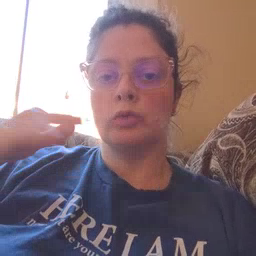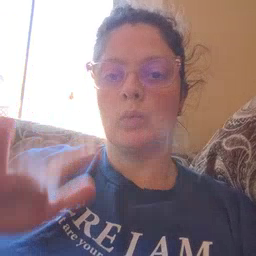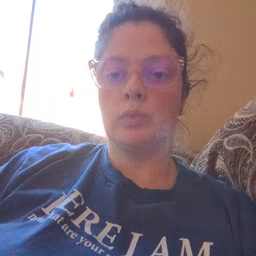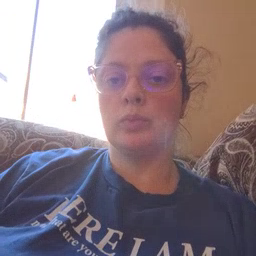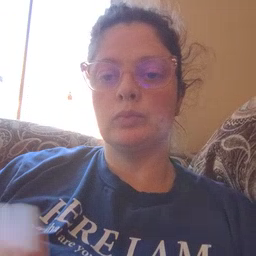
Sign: snow